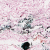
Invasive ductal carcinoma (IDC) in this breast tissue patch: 0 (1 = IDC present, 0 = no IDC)